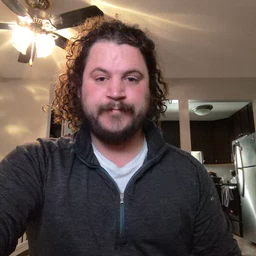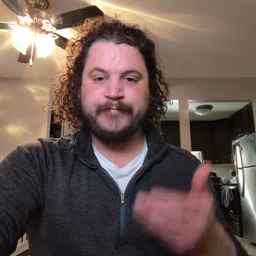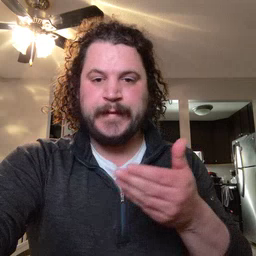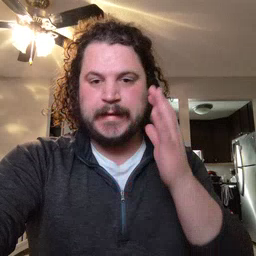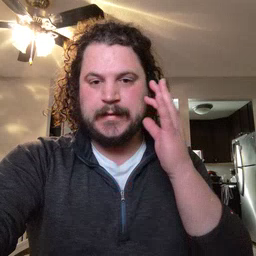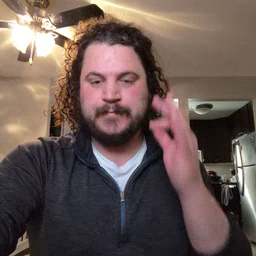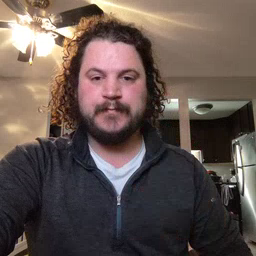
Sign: kitty